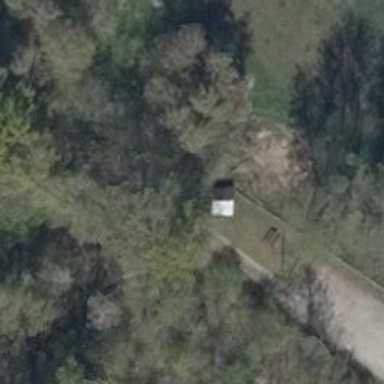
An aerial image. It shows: Shelter.